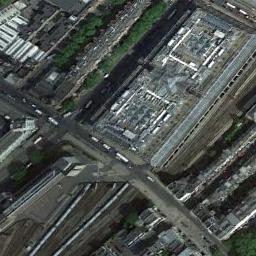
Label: railway_station